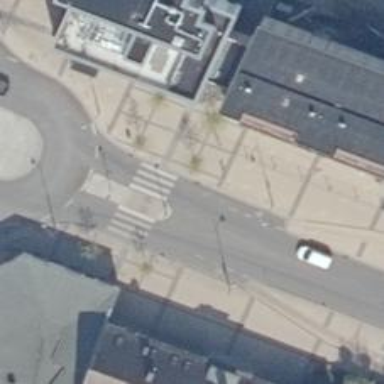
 and dedicated cycle tracks on both sides. The parking lanes are located on the street side."